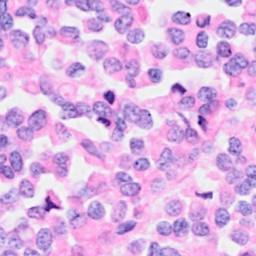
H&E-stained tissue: Breast